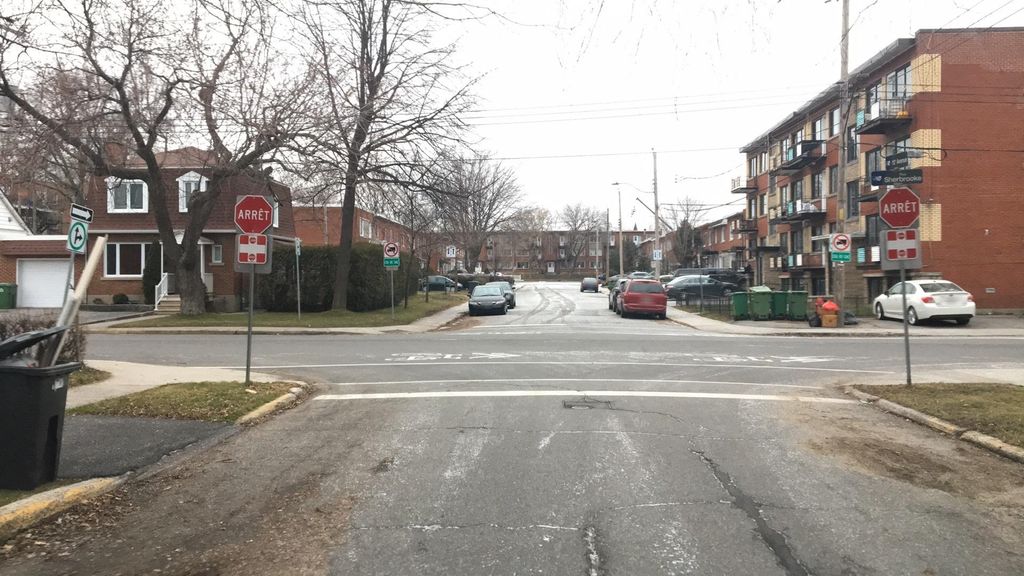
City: montreal